Field crop: maize
Growth stage: 2
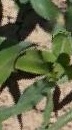
Species: maize